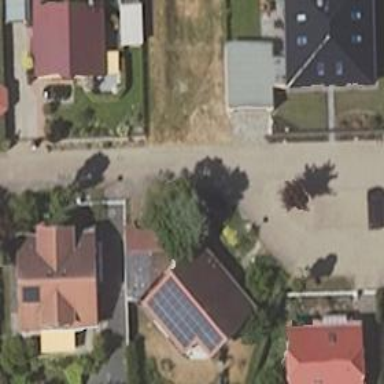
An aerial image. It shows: Living street.